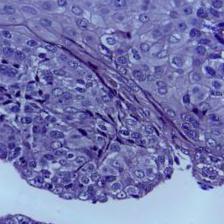
Diagnosis: OSCC